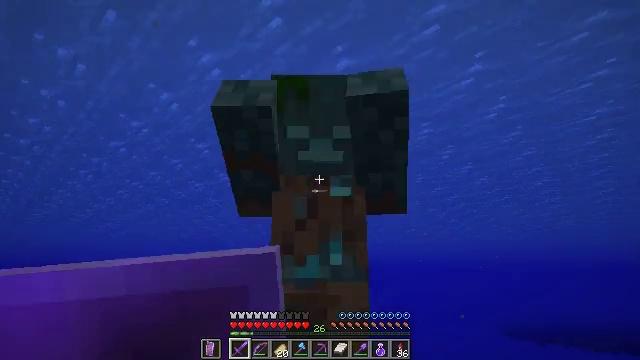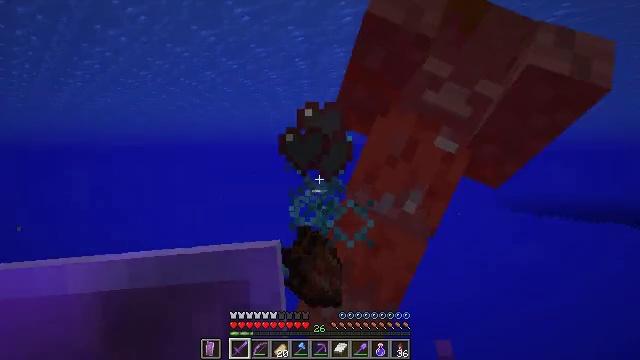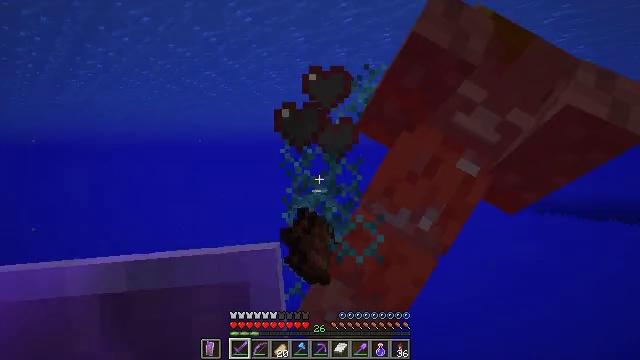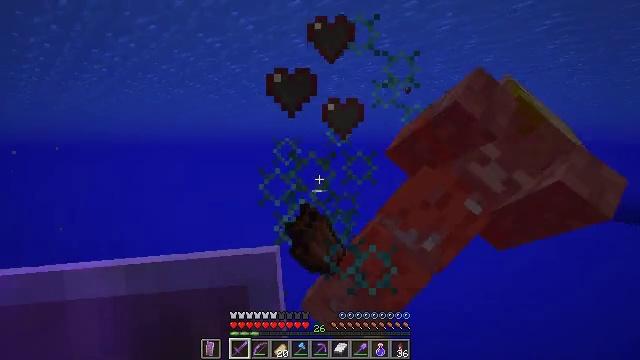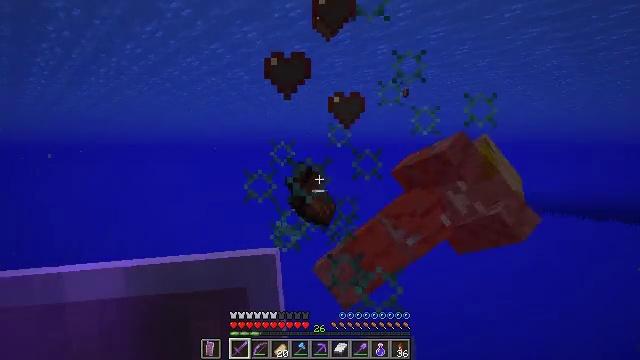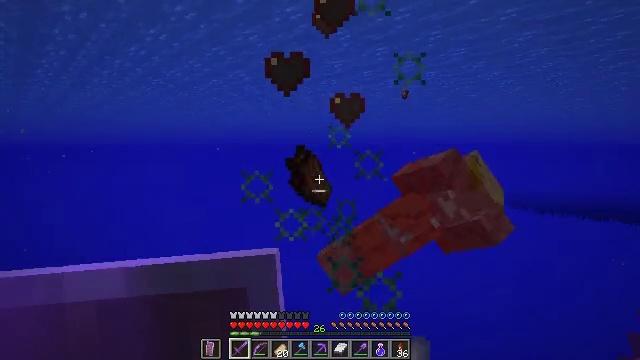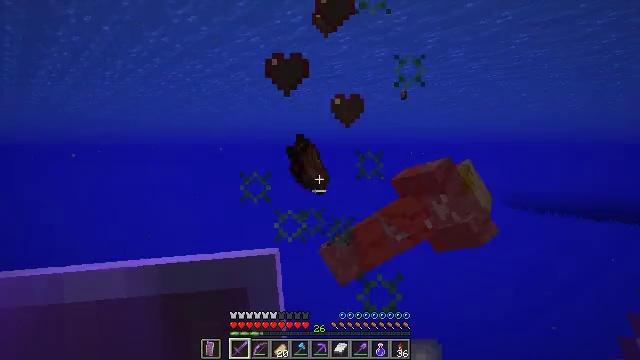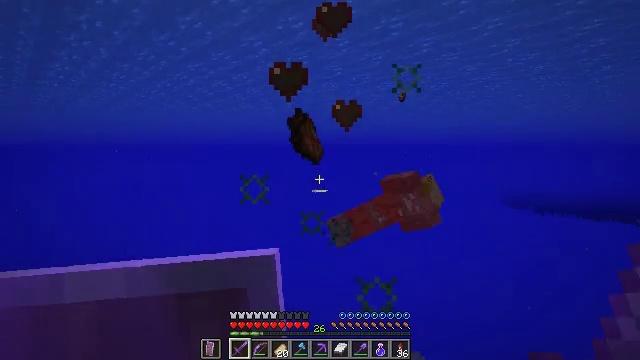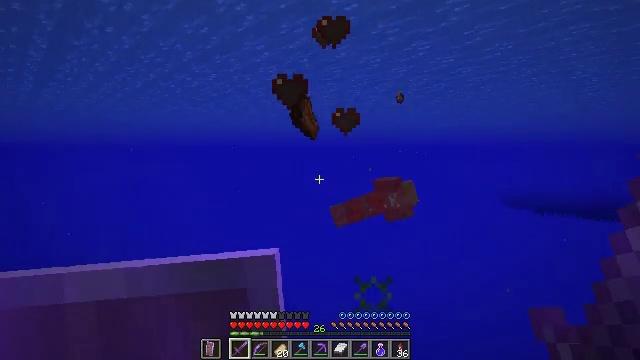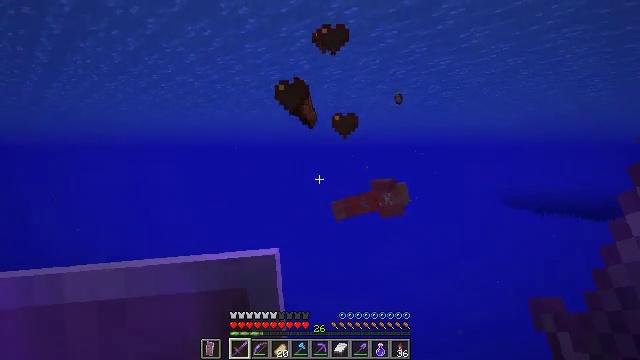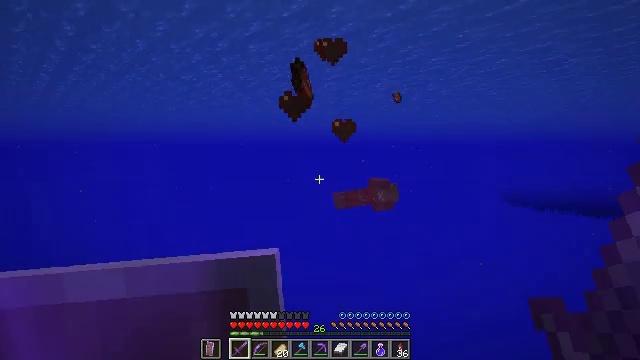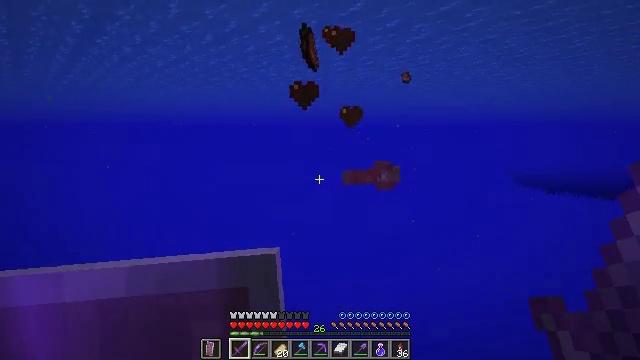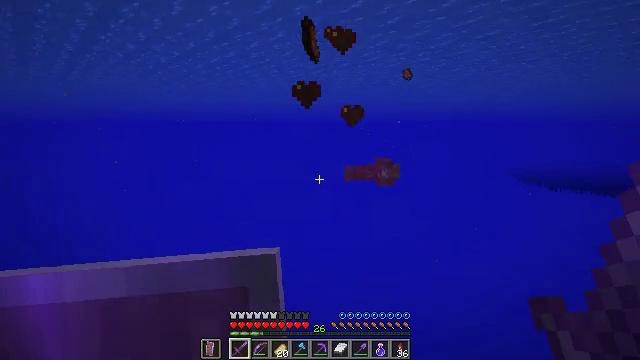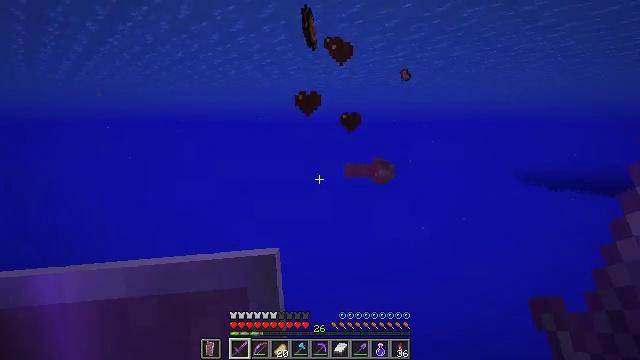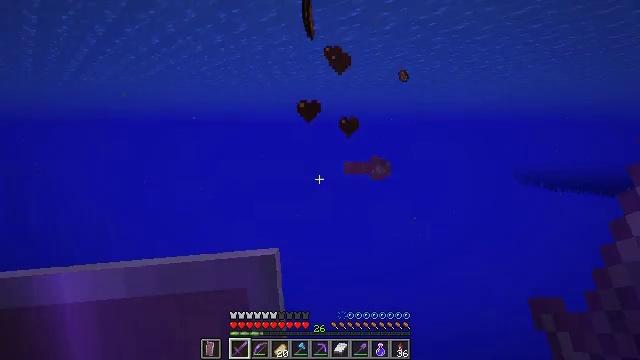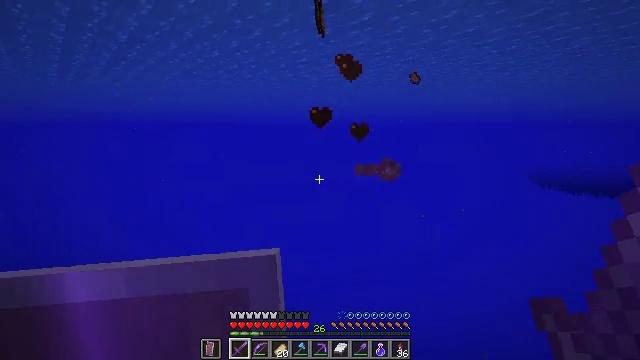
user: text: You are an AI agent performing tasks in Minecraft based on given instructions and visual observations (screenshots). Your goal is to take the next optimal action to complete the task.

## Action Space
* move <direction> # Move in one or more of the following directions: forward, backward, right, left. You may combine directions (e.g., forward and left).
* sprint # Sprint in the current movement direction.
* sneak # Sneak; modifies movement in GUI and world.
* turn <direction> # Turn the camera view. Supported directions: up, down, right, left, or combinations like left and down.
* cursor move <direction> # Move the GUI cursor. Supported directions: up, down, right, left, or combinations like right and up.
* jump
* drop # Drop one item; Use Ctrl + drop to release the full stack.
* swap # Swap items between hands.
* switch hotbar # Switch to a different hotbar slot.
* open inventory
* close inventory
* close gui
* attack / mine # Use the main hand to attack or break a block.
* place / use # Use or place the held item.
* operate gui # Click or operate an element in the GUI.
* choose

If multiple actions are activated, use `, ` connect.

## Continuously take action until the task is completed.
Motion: motion action
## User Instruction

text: Retrieve mossy stone bricks from a building.
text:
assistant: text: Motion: move back, turn left and down
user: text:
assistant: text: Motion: move back
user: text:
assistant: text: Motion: move back
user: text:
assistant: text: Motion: move back
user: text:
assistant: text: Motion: move back
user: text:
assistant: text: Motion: move back
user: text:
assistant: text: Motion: move back
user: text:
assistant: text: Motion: move back
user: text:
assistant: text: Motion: move back
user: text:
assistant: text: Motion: move back
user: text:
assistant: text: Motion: move back, turn left and down
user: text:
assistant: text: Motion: move back
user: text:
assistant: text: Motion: move back
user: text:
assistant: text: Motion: move back
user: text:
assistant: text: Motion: move back, turn left
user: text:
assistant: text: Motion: move back, turn right and up
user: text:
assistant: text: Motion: move back
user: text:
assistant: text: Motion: move back
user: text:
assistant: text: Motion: move back
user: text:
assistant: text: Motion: move back
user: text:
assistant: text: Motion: move back
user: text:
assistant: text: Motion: move back
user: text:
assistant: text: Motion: move back
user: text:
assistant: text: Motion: move back
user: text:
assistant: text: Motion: move back
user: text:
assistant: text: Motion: move back, turn left and up
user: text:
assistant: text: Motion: move back, turn left and up
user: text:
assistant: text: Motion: move back
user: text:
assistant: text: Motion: move back
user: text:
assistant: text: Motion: move back